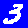
Digit: 3